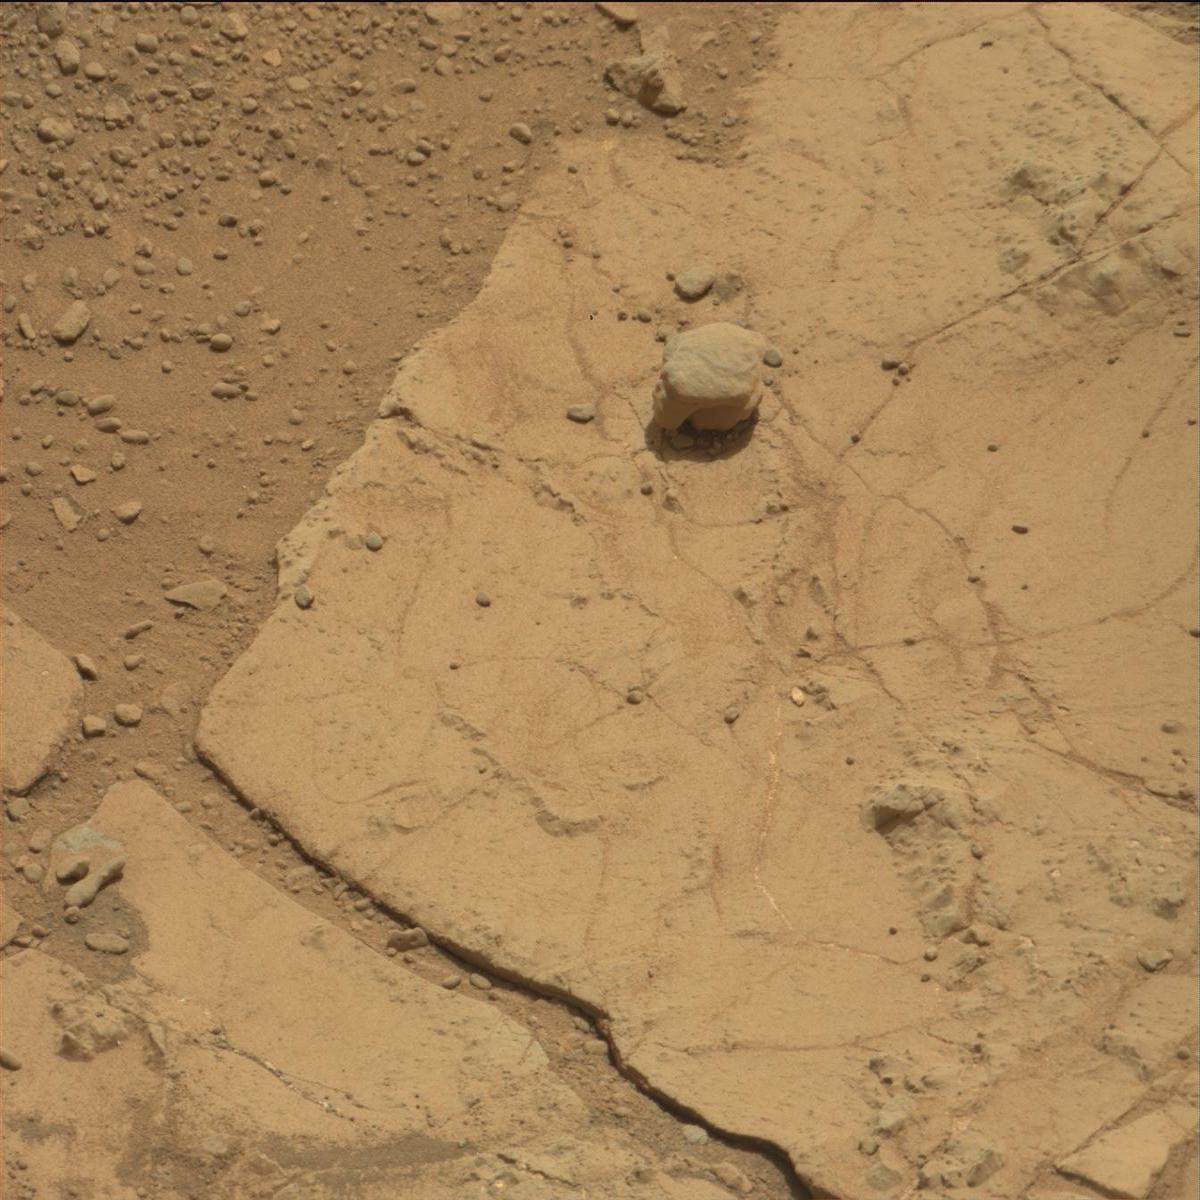
Terrain classes present: Bedrock, Rock, Sand / Soil